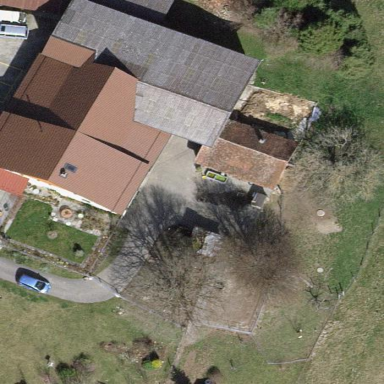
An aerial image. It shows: Farmyard area.